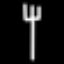
Label: fork